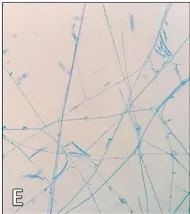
(D, F) Morphological characteristics of colonies on Sabouraud dextrose agar after four days of incubation at 25. C.
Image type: chart (chart)